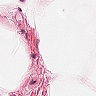
Metastatic tissue present: no